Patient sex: M
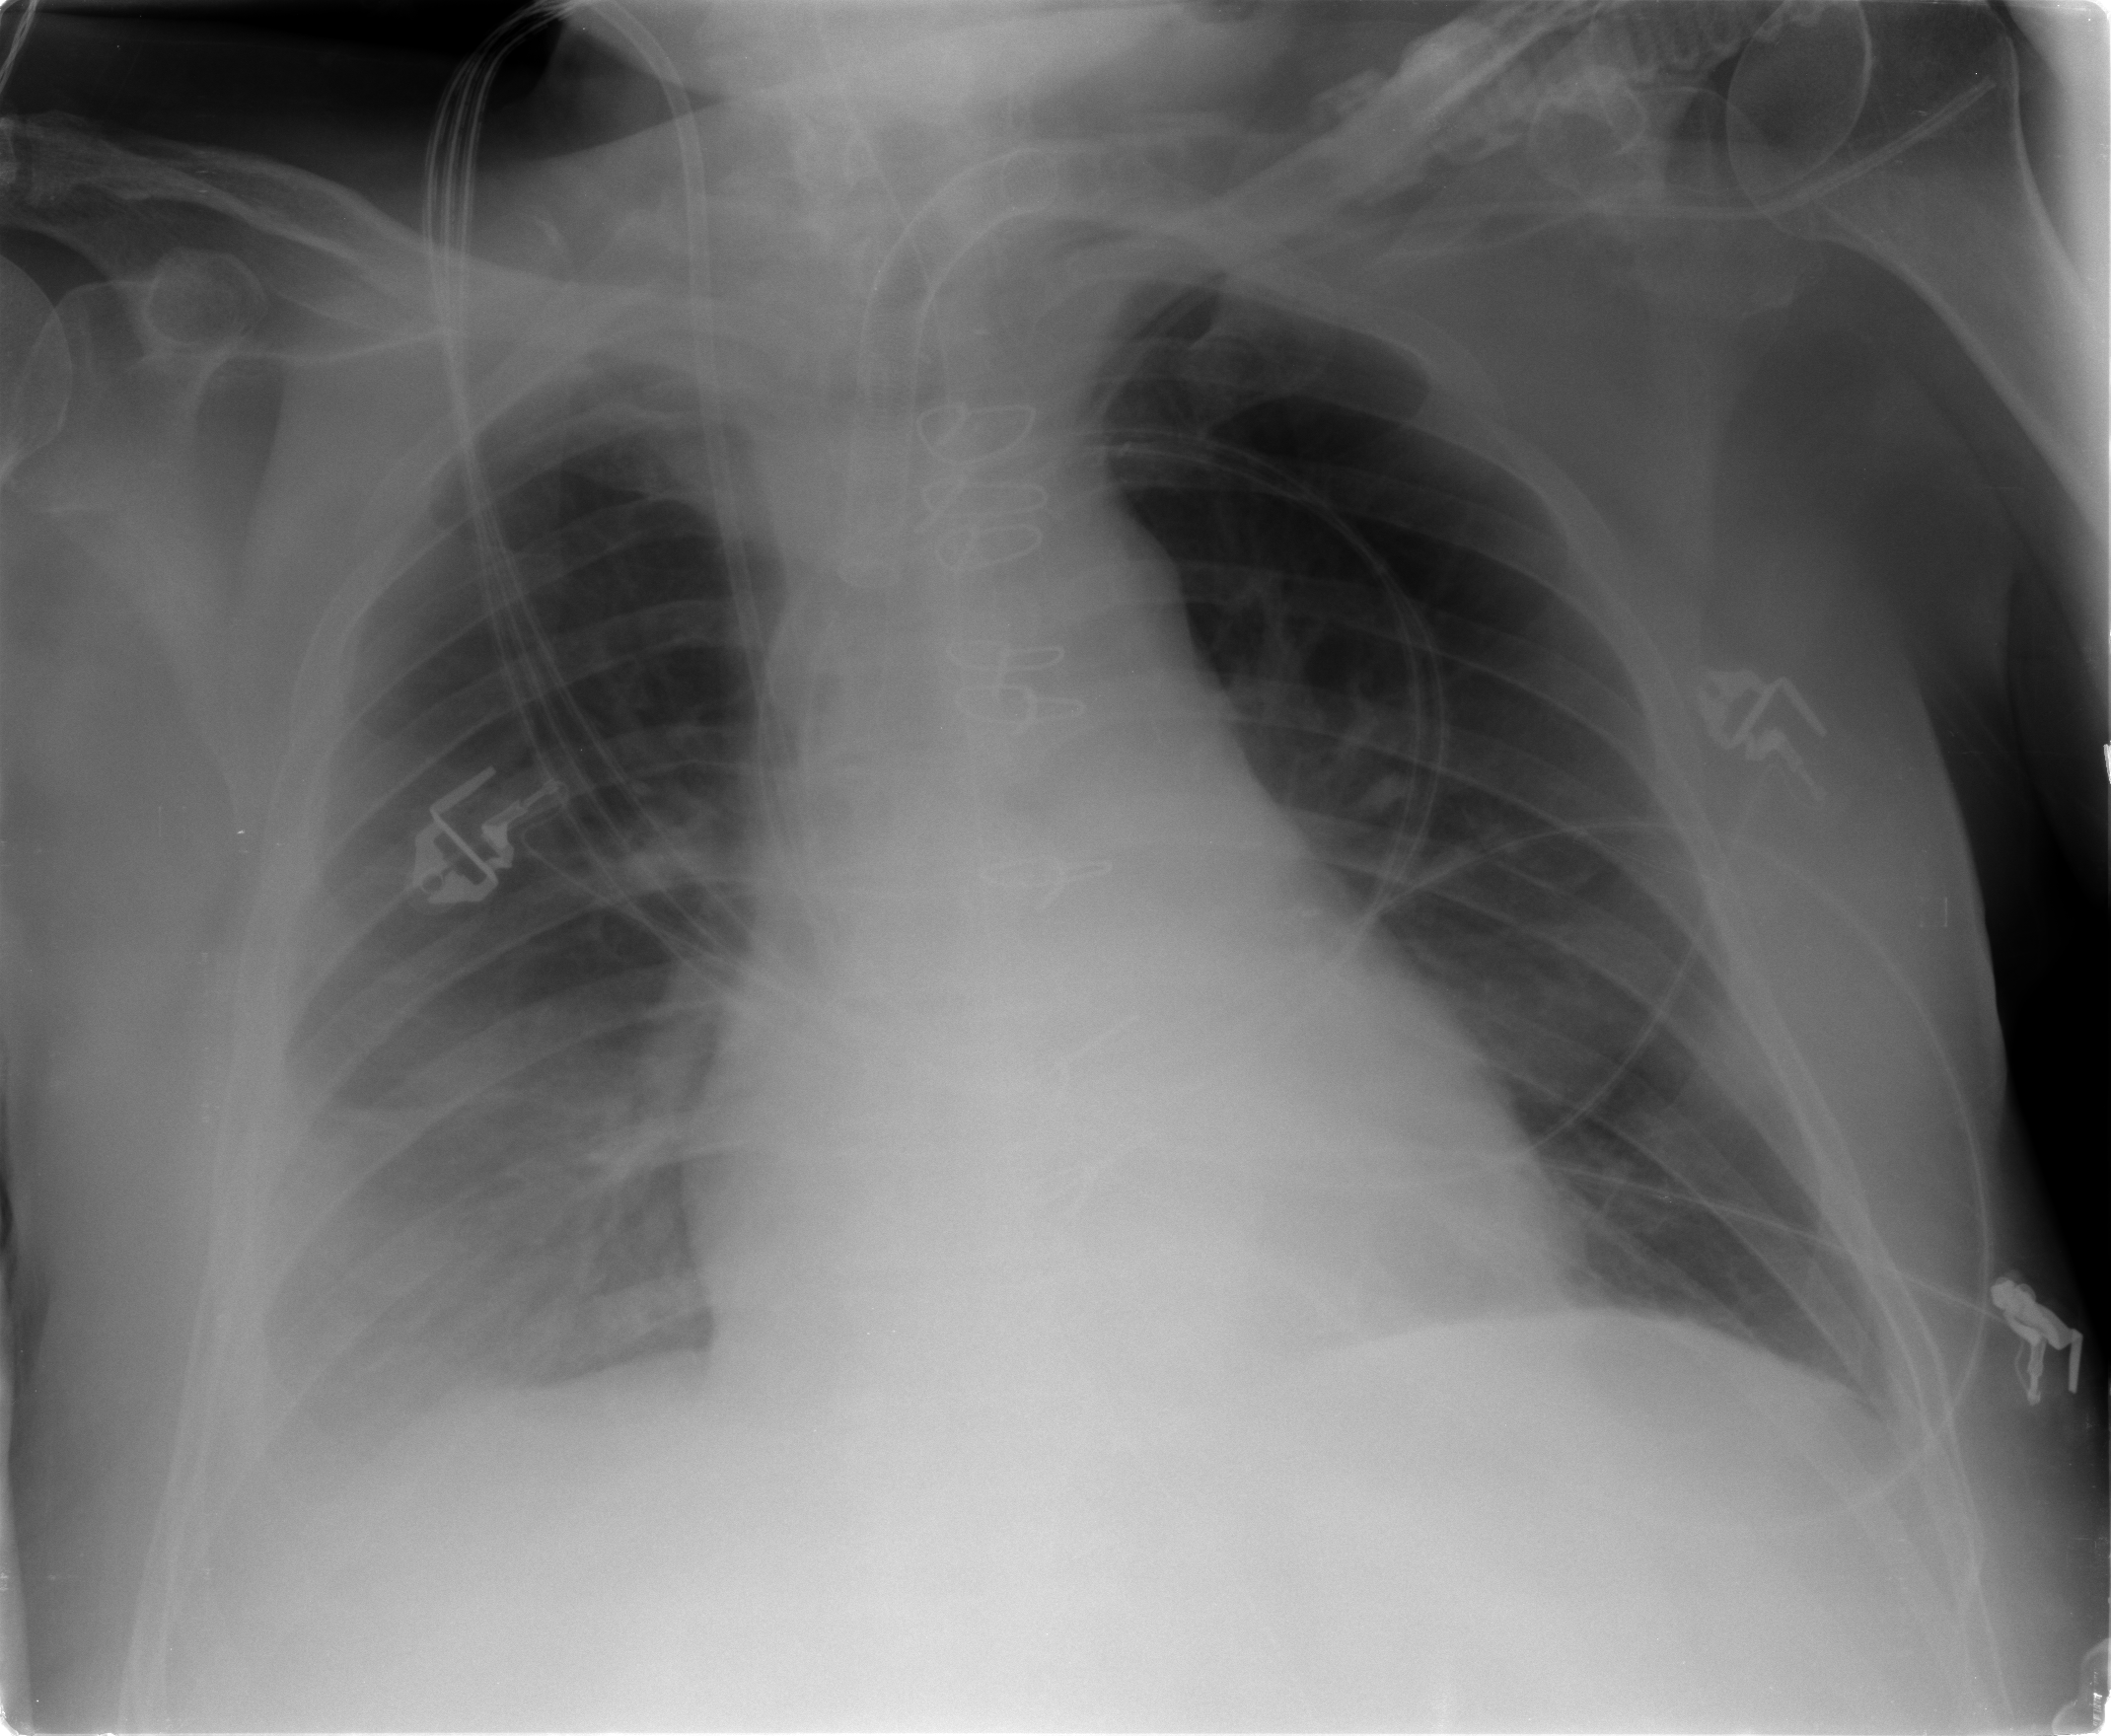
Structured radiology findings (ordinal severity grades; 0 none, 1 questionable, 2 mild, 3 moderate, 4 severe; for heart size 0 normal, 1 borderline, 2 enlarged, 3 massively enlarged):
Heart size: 2
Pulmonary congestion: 2
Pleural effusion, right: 2
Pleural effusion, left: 0
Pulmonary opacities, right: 0
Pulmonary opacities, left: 0
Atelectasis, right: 2
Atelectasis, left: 0